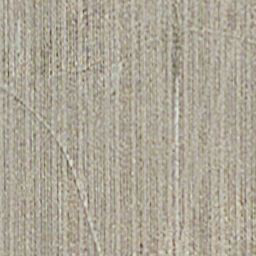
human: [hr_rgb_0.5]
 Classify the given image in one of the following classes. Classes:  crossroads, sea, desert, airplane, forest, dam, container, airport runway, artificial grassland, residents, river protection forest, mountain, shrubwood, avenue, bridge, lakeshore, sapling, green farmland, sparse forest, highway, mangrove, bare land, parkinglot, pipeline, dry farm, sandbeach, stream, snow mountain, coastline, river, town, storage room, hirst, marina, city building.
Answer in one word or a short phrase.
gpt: dry farm